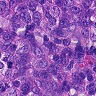
Metastatic tissue present: yes